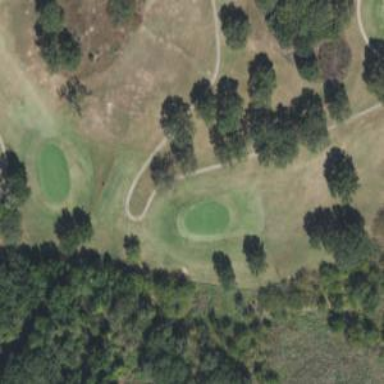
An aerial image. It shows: Scenic golf fairway.